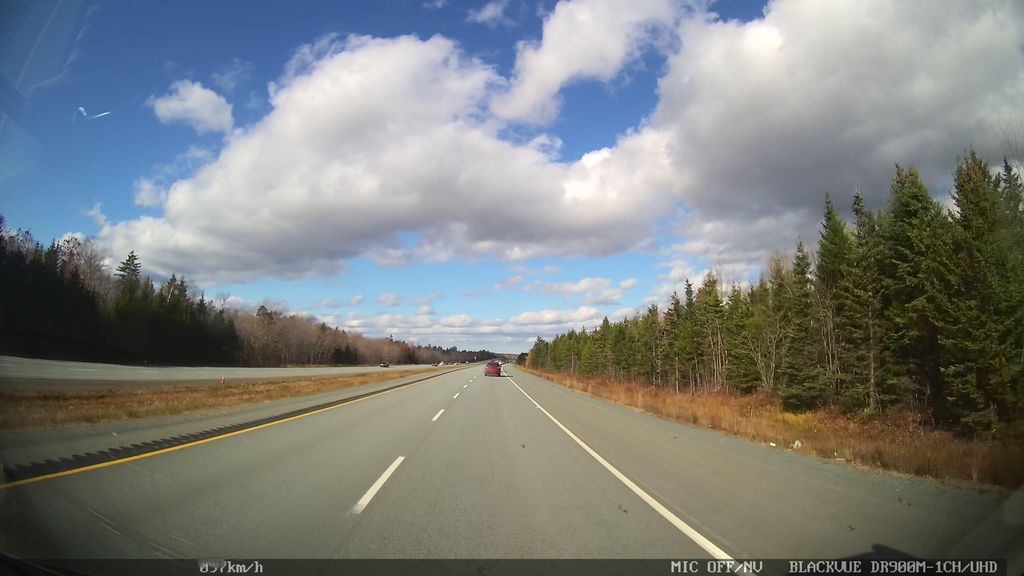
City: halifax